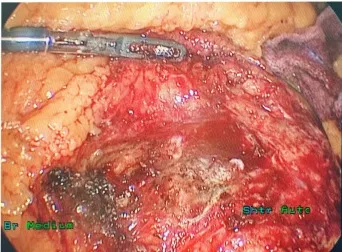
No lesion was identified in the pancreas during the operation.
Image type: medical_photograph (other_medical_photograph)